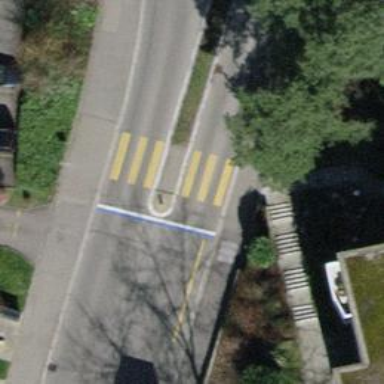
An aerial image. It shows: Uncontrolled crossing on the road.